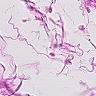
Metastatic tissue present: no